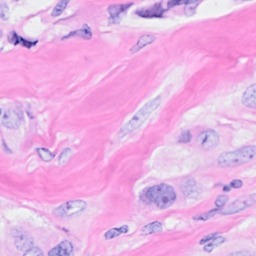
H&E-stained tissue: Breast